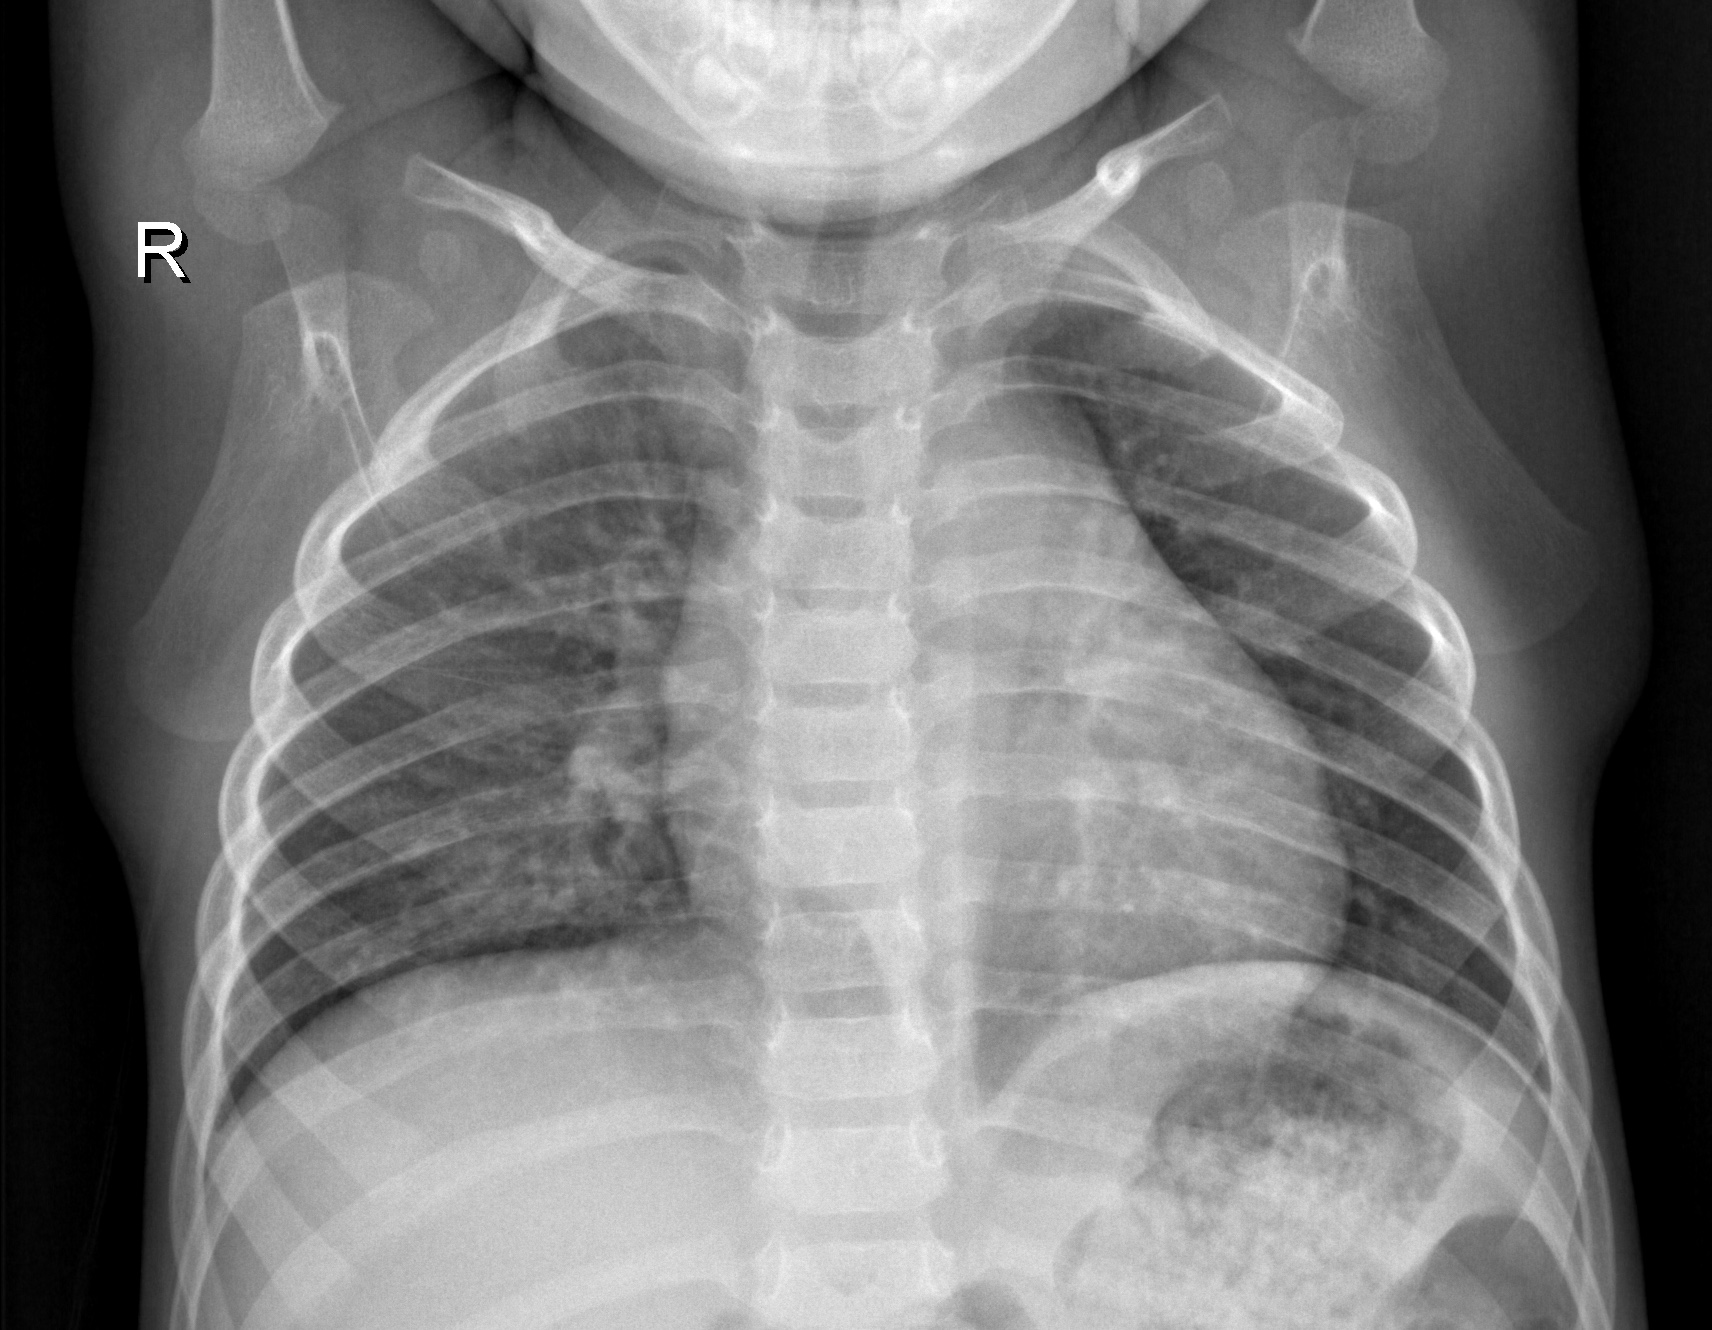
Diagnosis: NORMAL